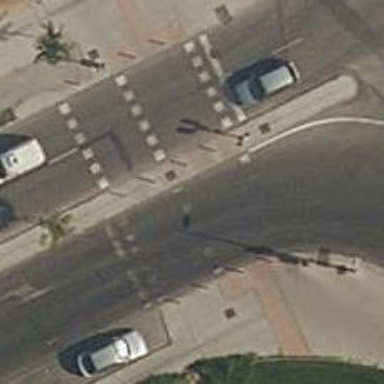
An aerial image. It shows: Road with traffic signals.